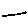
Label: line